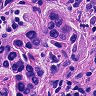
Metastatic tissue present: yes